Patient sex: M
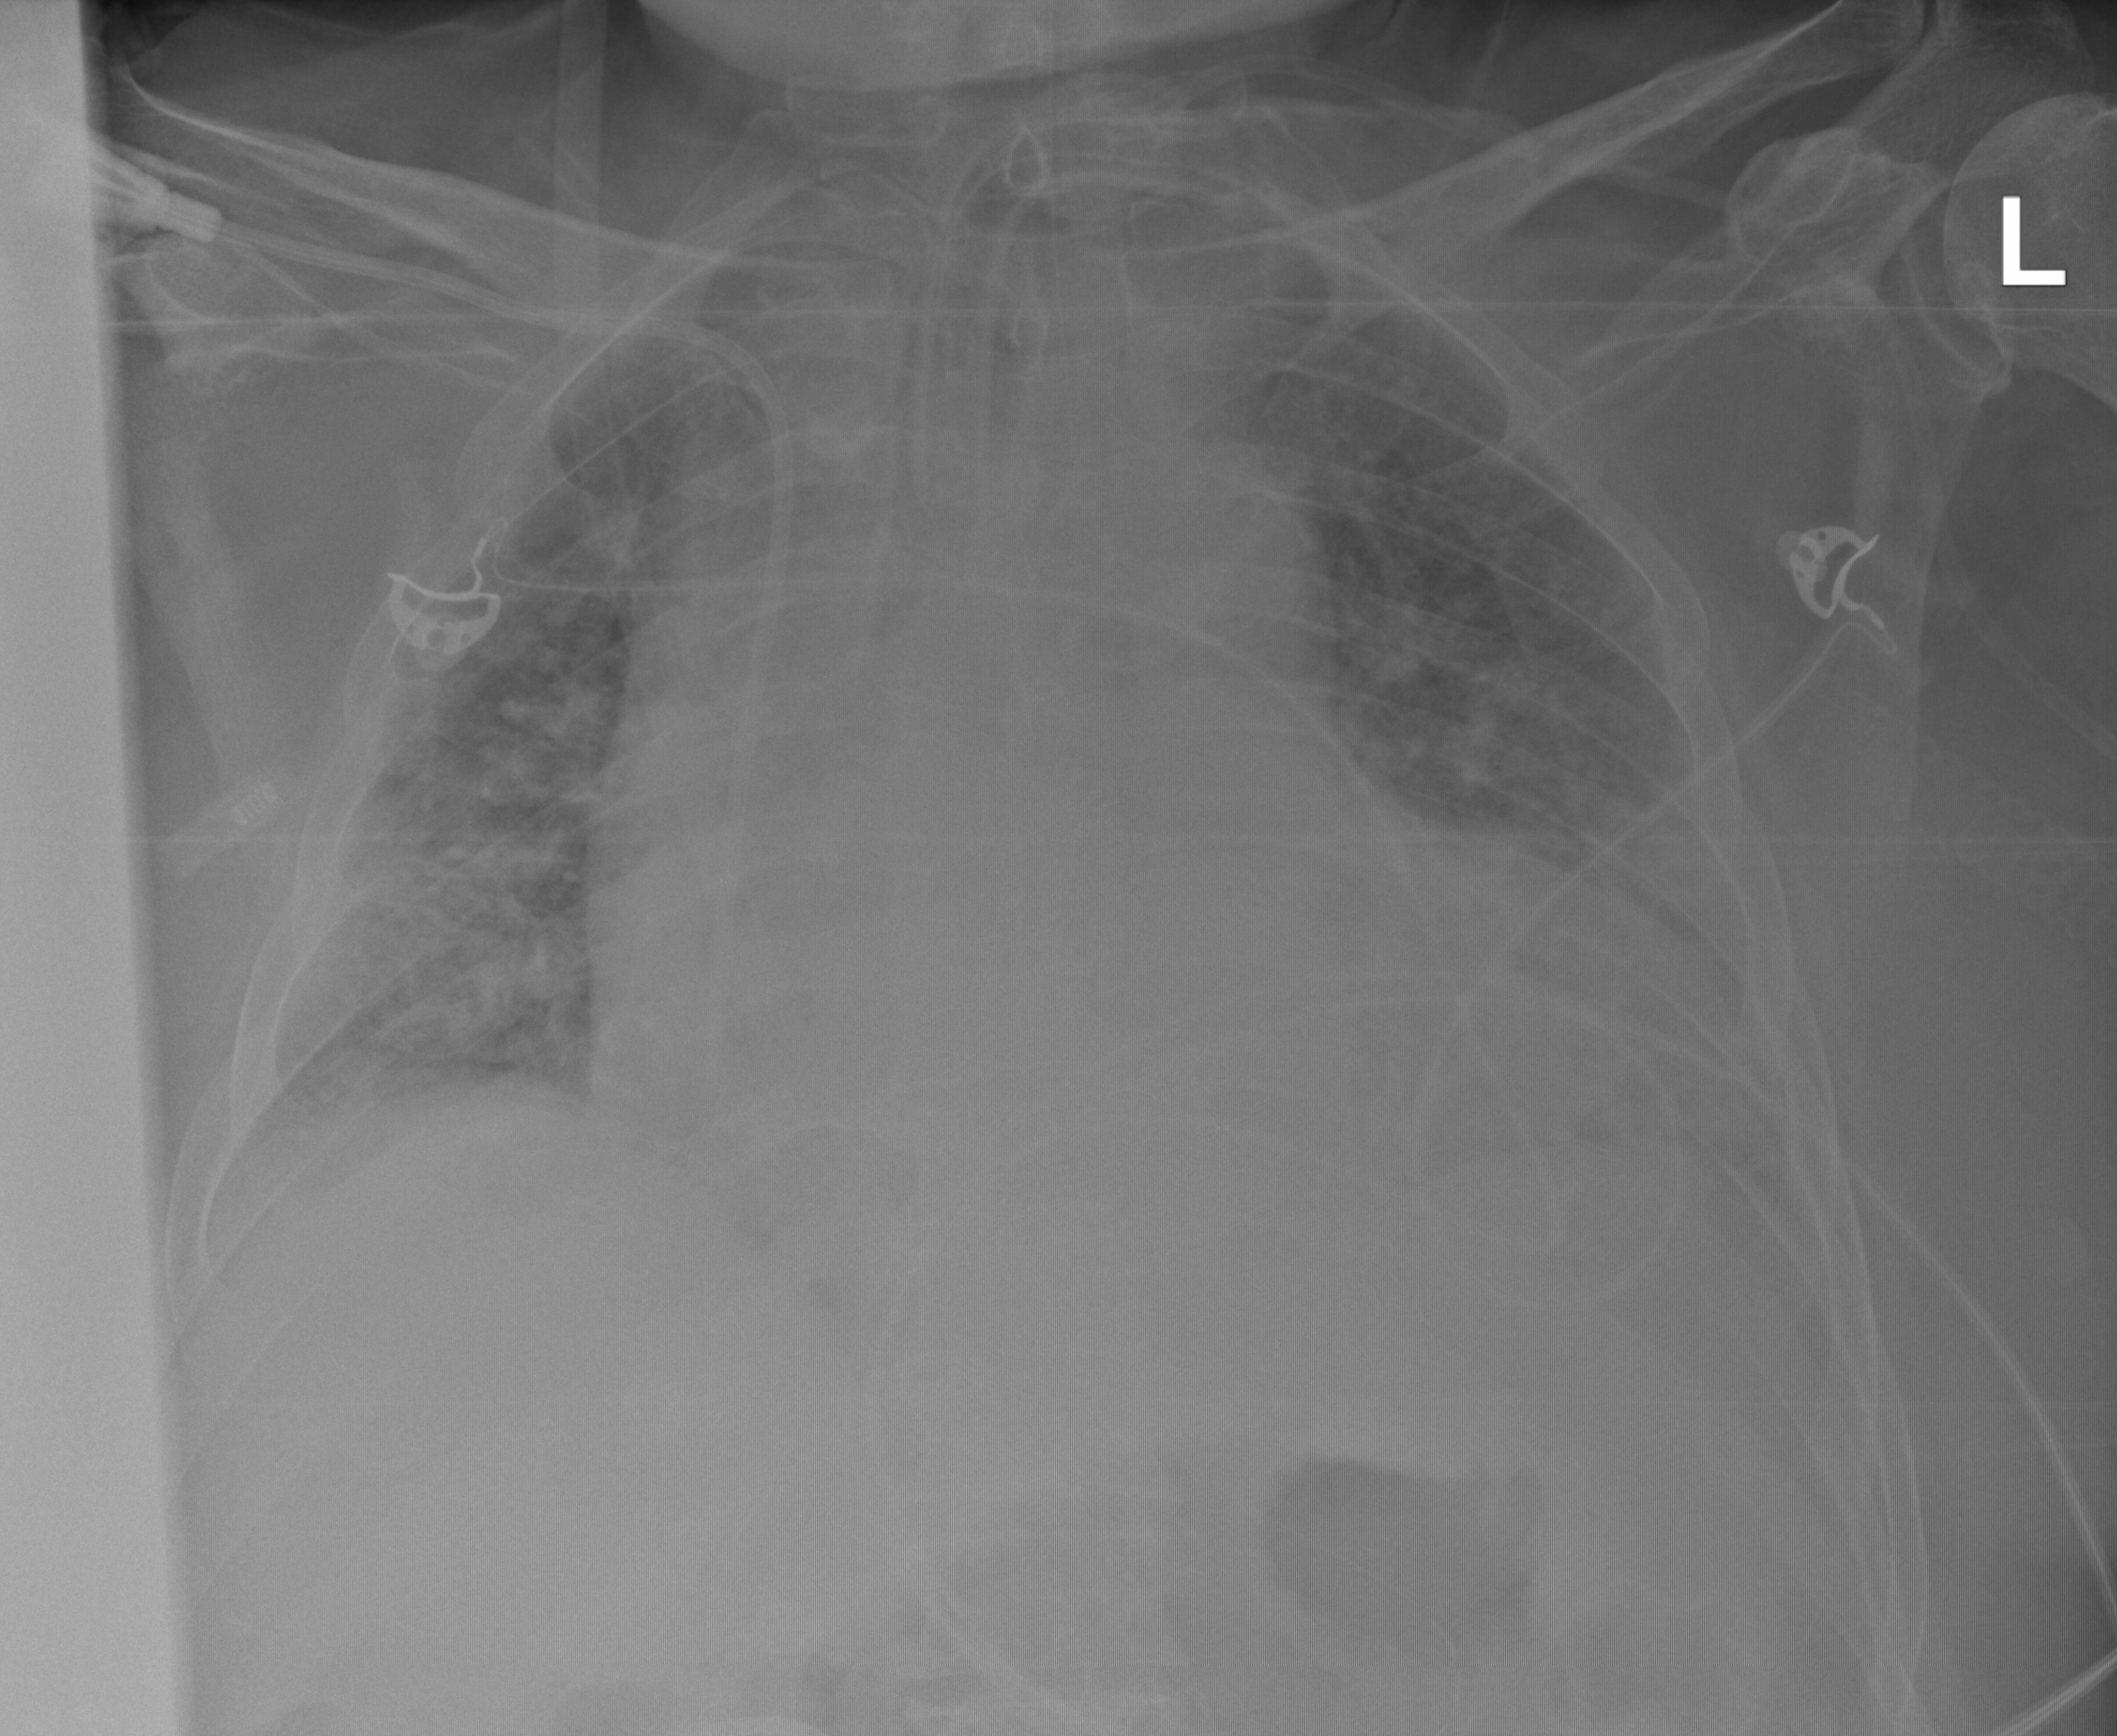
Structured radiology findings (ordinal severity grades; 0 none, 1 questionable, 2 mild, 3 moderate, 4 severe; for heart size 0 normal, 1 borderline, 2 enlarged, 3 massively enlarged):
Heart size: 3
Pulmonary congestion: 2
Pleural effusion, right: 0
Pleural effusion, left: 2
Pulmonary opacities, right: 3
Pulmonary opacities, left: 3
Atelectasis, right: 3
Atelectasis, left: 3